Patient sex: F
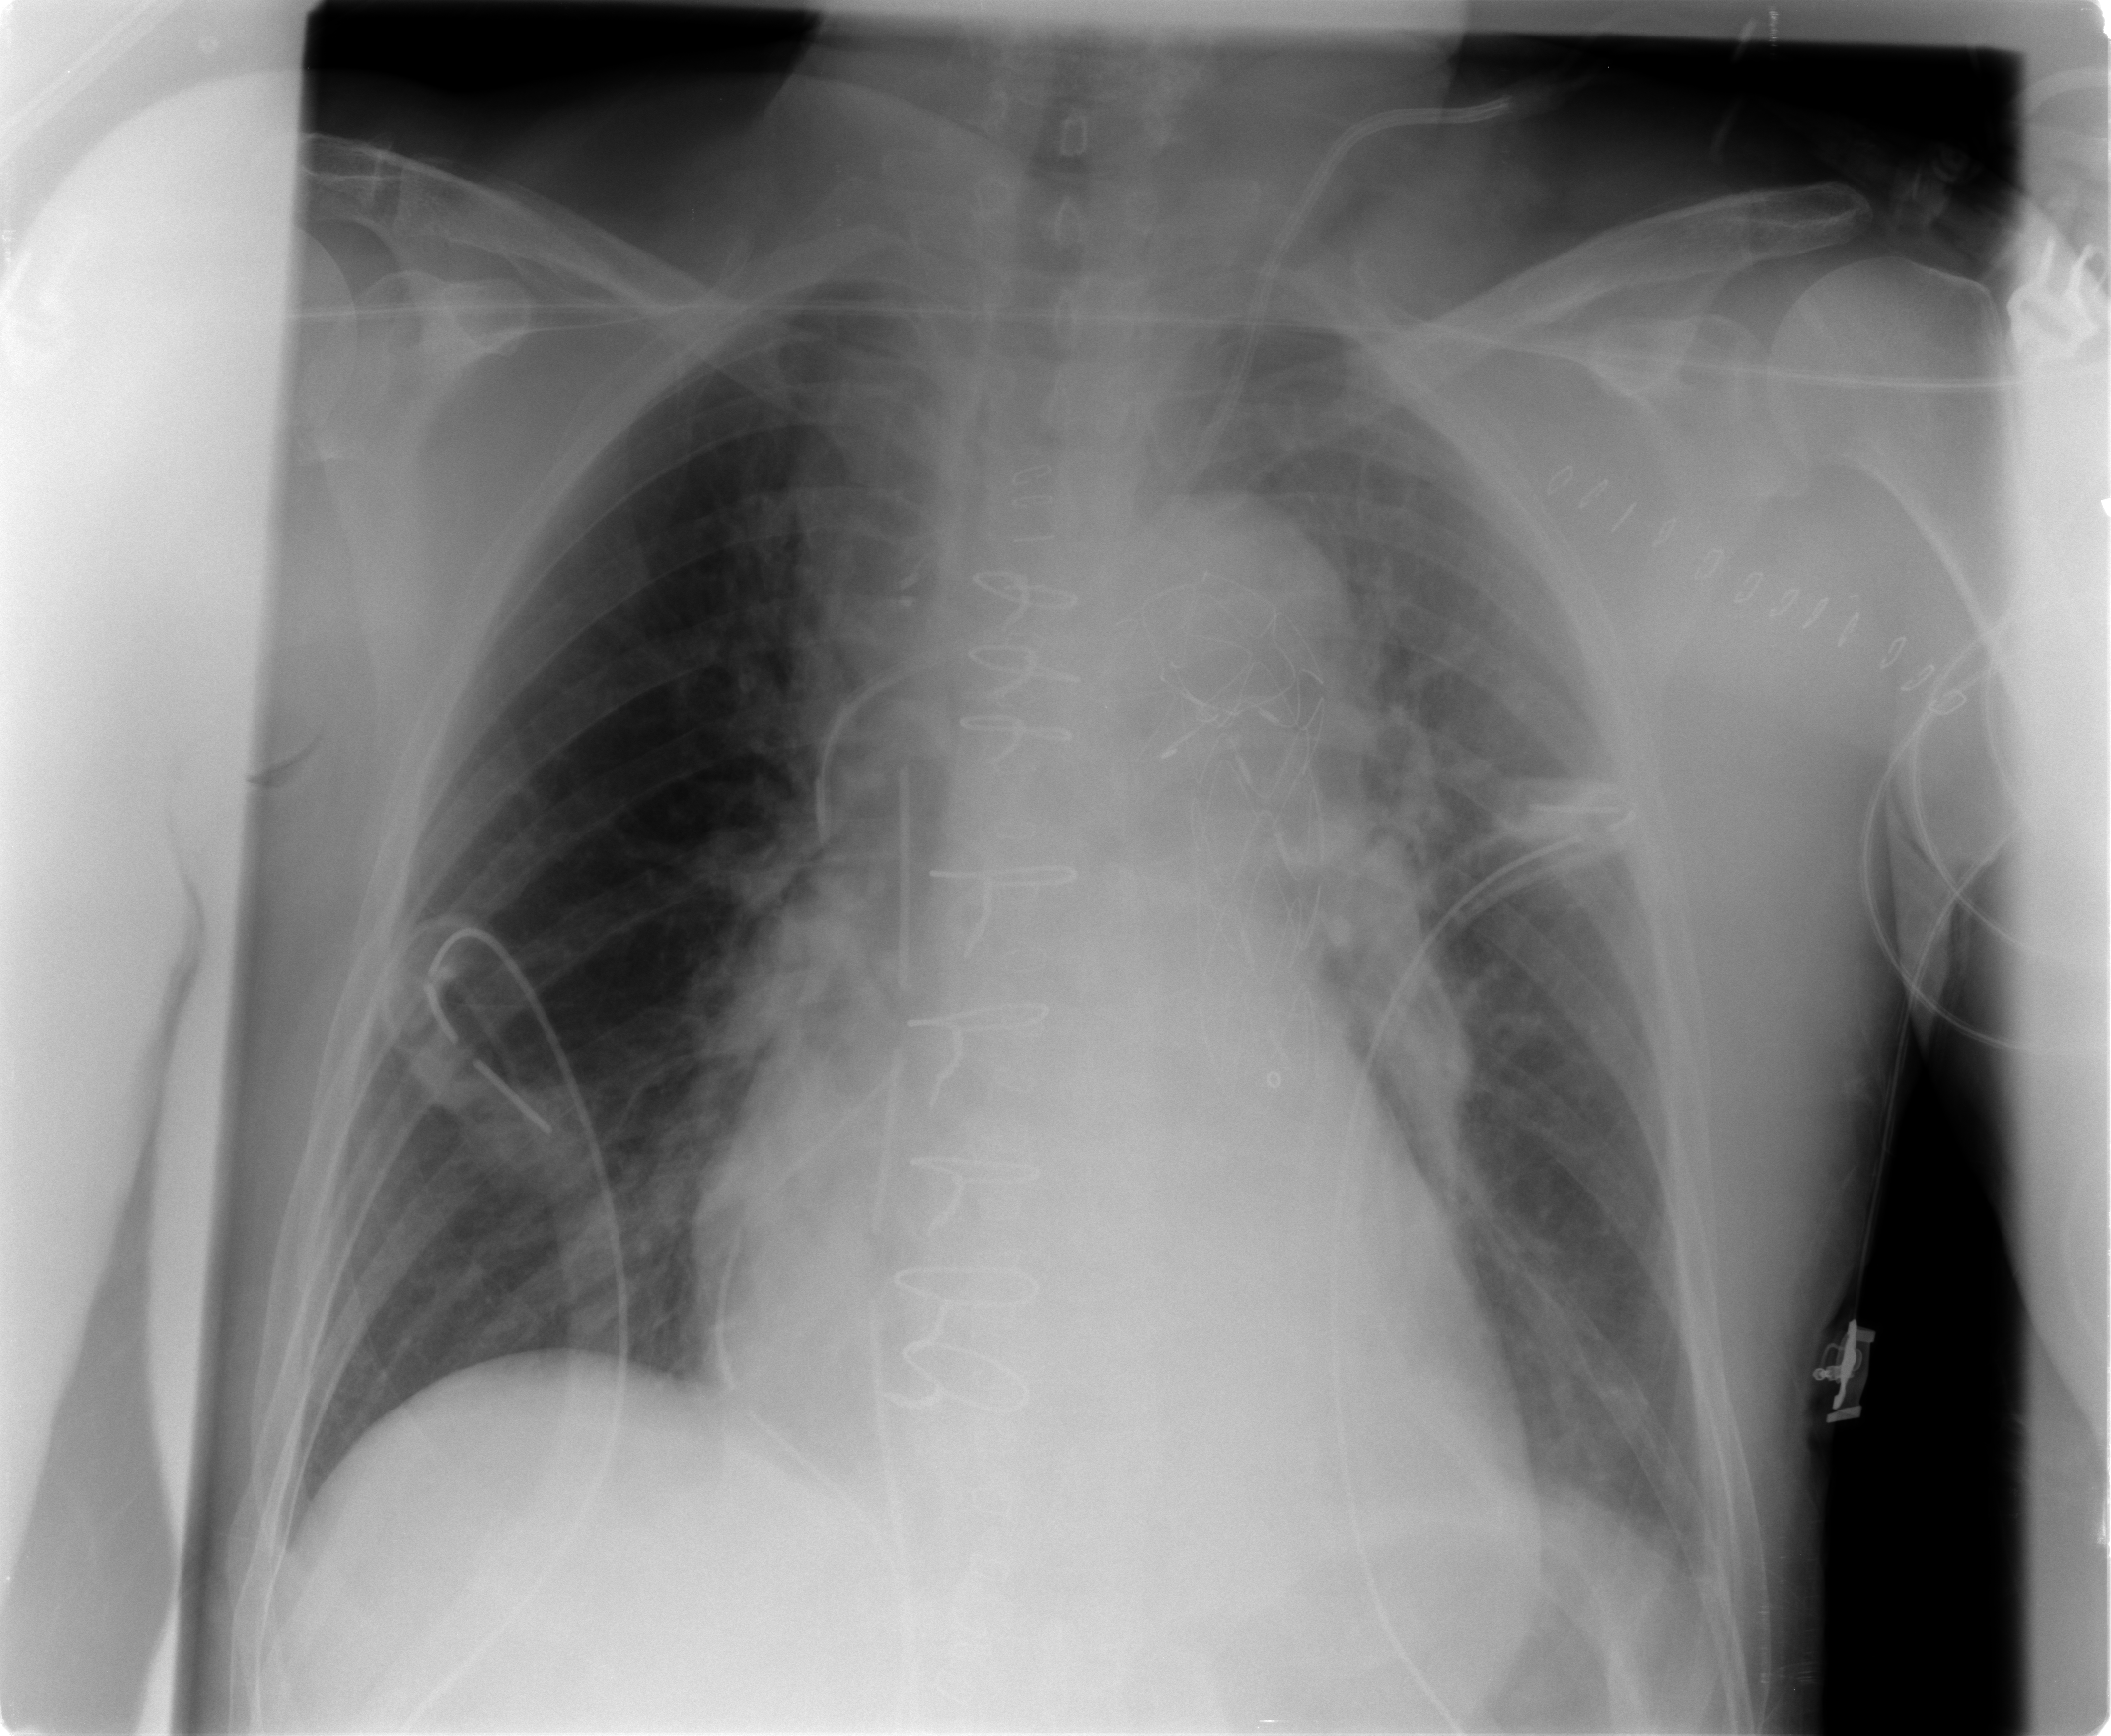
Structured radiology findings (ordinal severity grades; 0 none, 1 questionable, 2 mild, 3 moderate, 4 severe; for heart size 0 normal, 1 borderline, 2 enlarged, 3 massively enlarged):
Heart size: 0
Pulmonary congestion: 2
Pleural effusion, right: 0
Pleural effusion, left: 2
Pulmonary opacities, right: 0
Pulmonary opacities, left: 2
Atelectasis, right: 2
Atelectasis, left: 2